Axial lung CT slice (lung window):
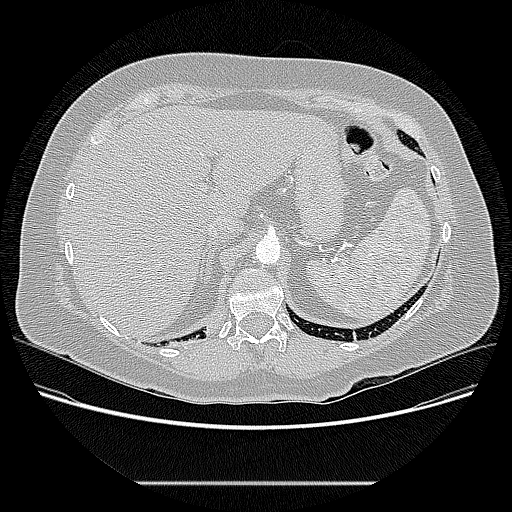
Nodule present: no